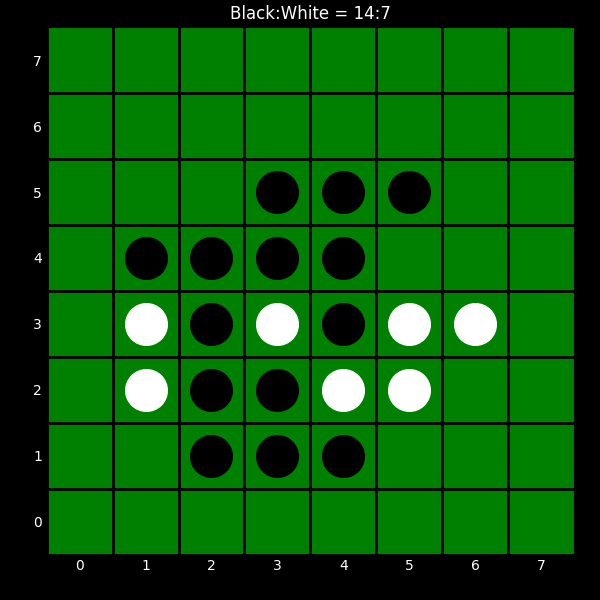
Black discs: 14
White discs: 7